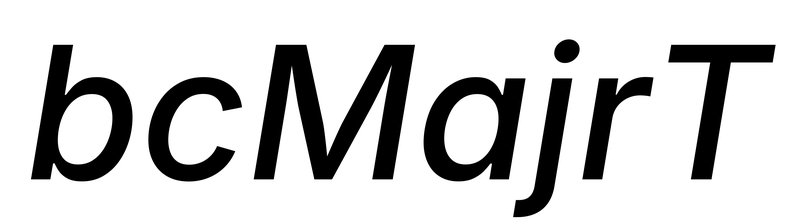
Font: Inter-Italic_Medium_Italic